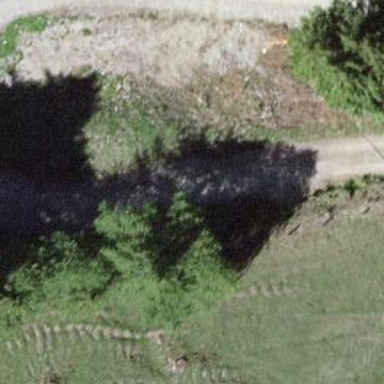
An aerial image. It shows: Gravel track with track type of grade3.